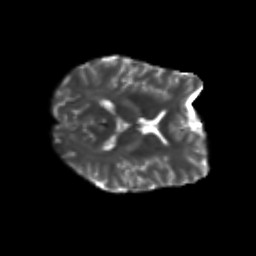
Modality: T2w
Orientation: axial
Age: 24
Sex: male
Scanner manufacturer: siemens
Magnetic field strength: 3 T
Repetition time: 3.5 s
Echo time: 0.104 s